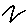
Label: zigzag